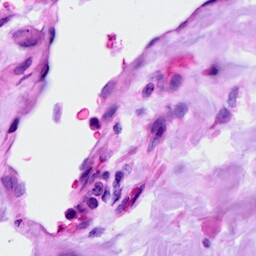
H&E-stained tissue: Ovarian